Interaction volume radius: 10 \u00c5
Interaction volume height: 45 \u00c5
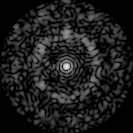
Disorder parameter: 0.74